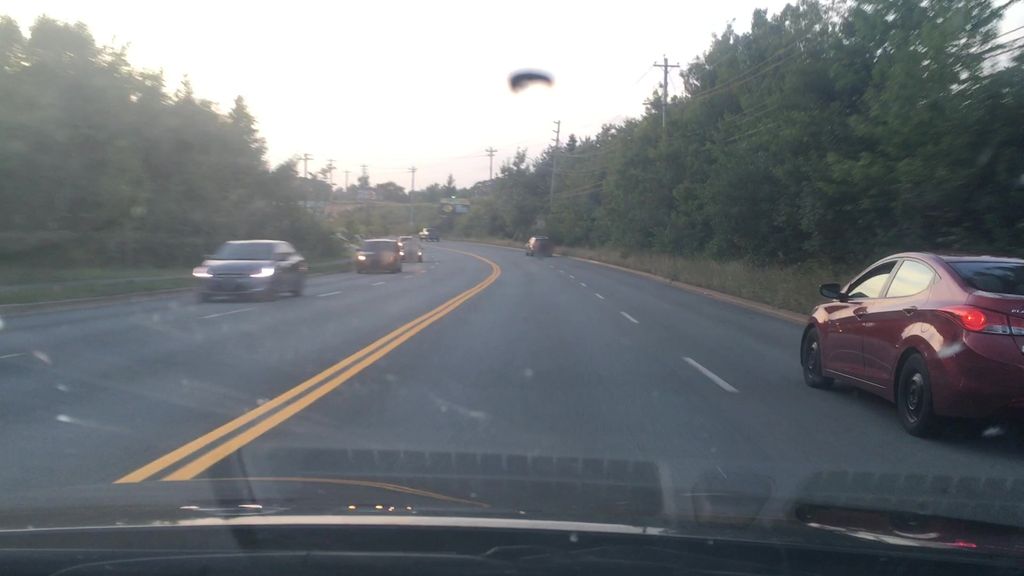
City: halifax